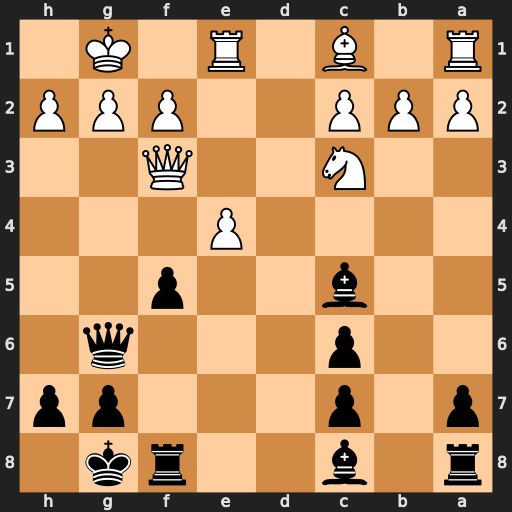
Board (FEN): r1b2rk1/p1p3pp/2p3q1/2b2p2/4P3/2N2Q2/PPP2PPP/R1B1R1K1
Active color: b
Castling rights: -
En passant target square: -
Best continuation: fxe4 Qxe4 Bxf2+